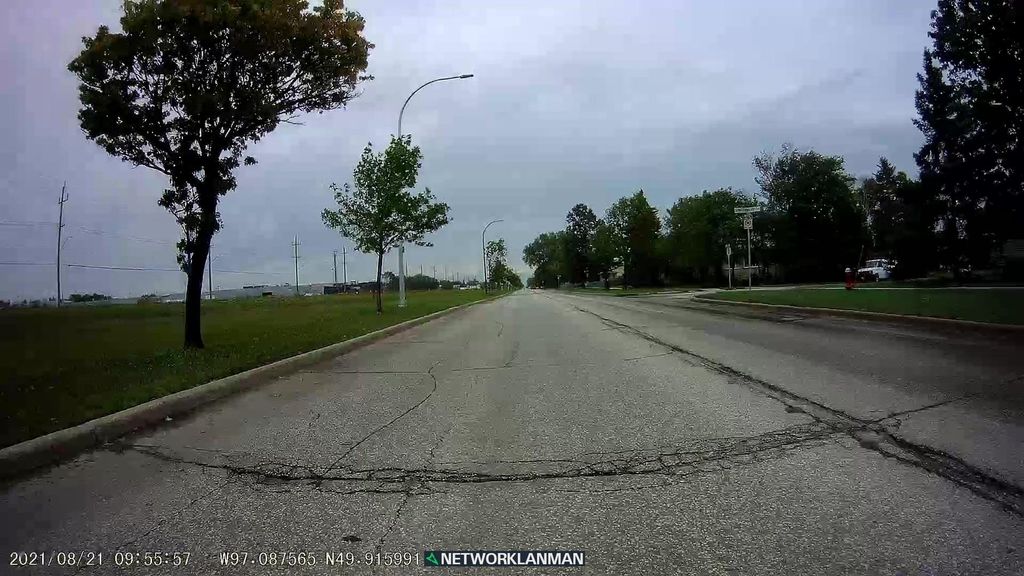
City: winnipeg